Question: it's a short question, according to this: <URL>
Can I do a MVC implementation where my Model have a Controller instance? I mean something like this:

The blue arrow means Updates.
Thanks for your time.
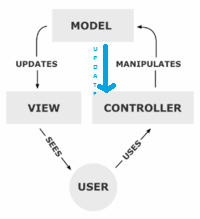
Answer: I believe not.
Personally I would put the update method in the model layer, probably in my <URL>, and call it from the controller.
Your models should never talk to the controller, only the other way round.